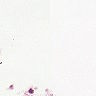
Metastatic tissue present: no